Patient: sex F, age 31
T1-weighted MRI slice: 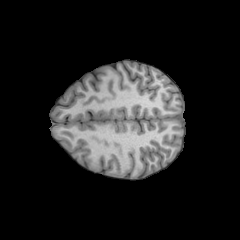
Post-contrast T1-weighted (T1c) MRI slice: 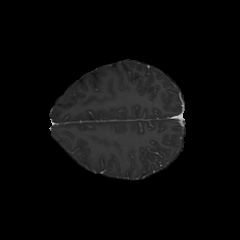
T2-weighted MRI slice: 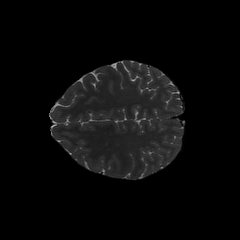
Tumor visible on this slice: no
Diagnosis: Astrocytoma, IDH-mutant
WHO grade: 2